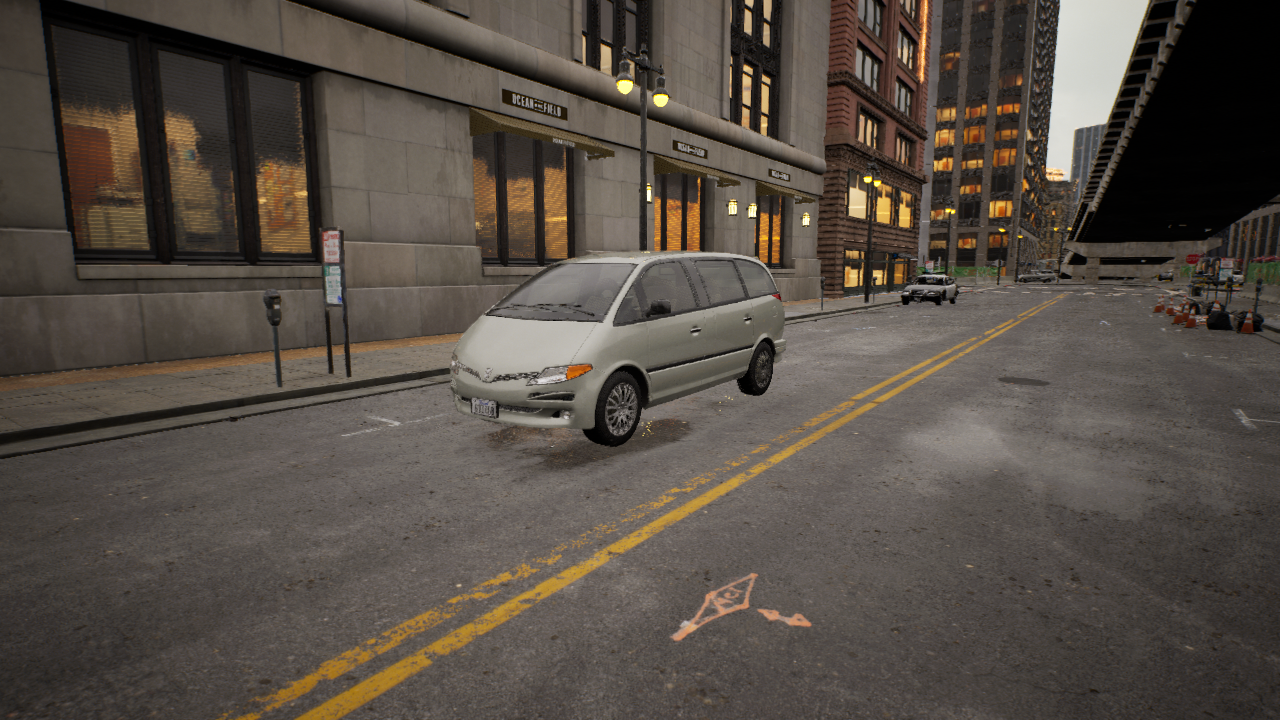
Venue: downtown
Lighting: golden hour
Vehicle rig: minivan